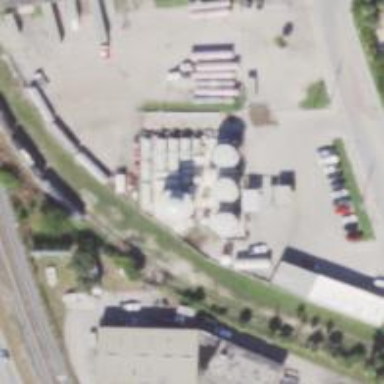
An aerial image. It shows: Storage tank with man-made structure.